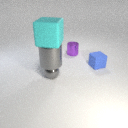
small gray metal sphere below large gray metal cylinder